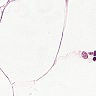
Metastatic tissue present: yes